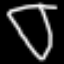
Label: diamond